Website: bh-photo
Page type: customer-info-address
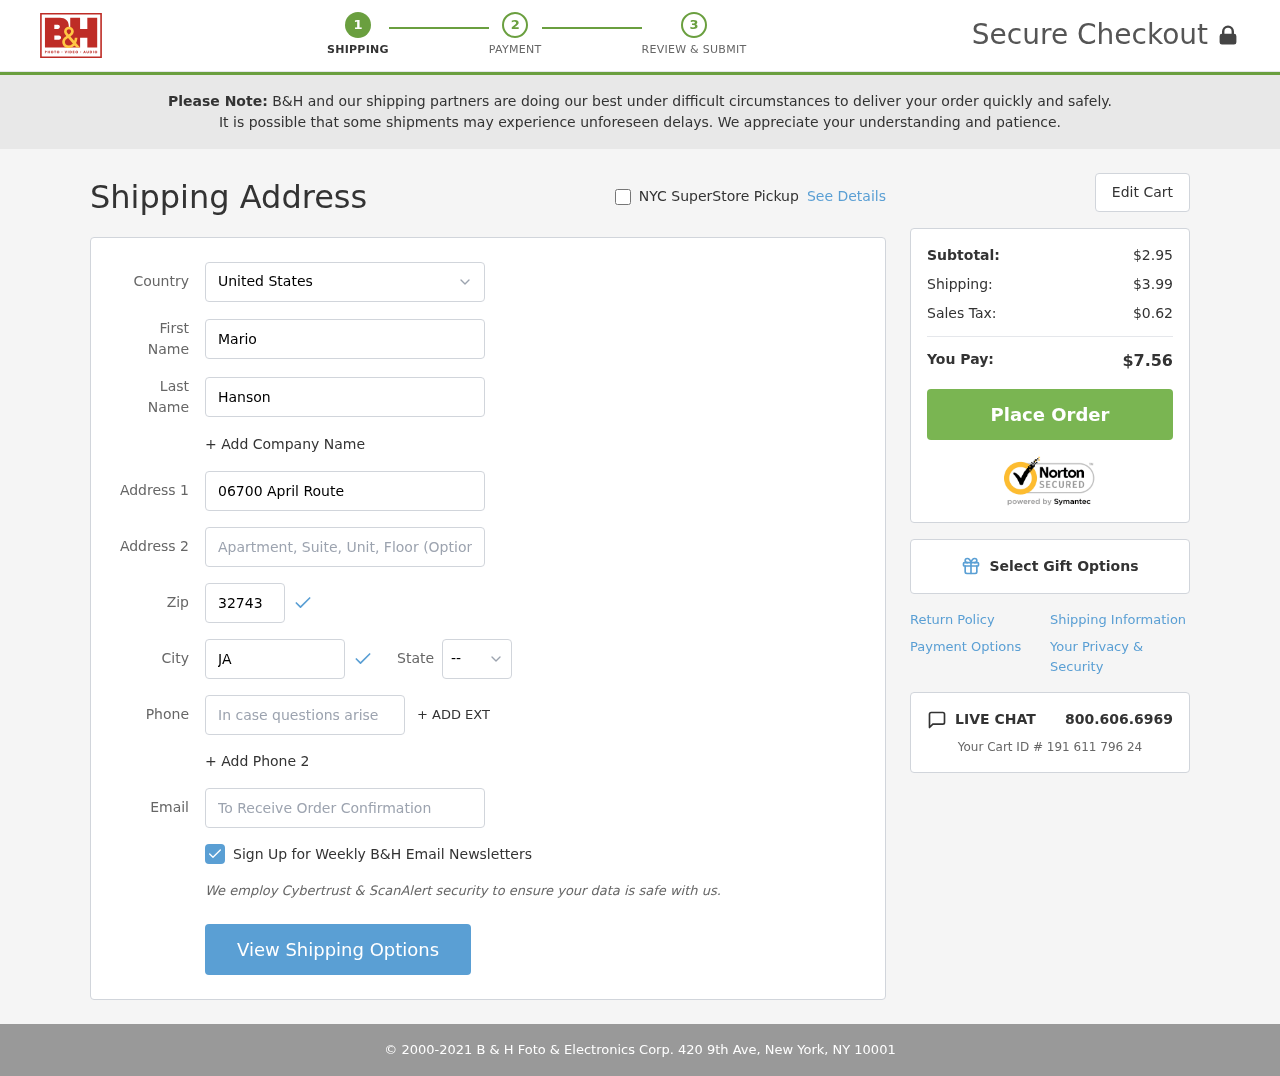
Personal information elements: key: PII_CITY
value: Jacobburgh
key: PII_COUNTRY
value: United States
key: PII_EMAIL
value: mario_hanson@yahoo.com
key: PII_FIRSTNAME
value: Mario
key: PII_LASTNAME
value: Hanson
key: PII_PHONE
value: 9003272221
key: PII_POSTCODE
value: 32743
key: PII_STATE_ABBR
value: GA
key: PII_STREET
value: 06700 April Route
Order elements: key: ORDER_SUBTOTAL
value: $2.95
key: ORDER_SHIPPING_COST
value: $3.99
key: ORDER_TAX
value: $0.62
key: ORDER_TOTAL
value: $7.56
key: ORDER_ID
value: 191 611 796 24